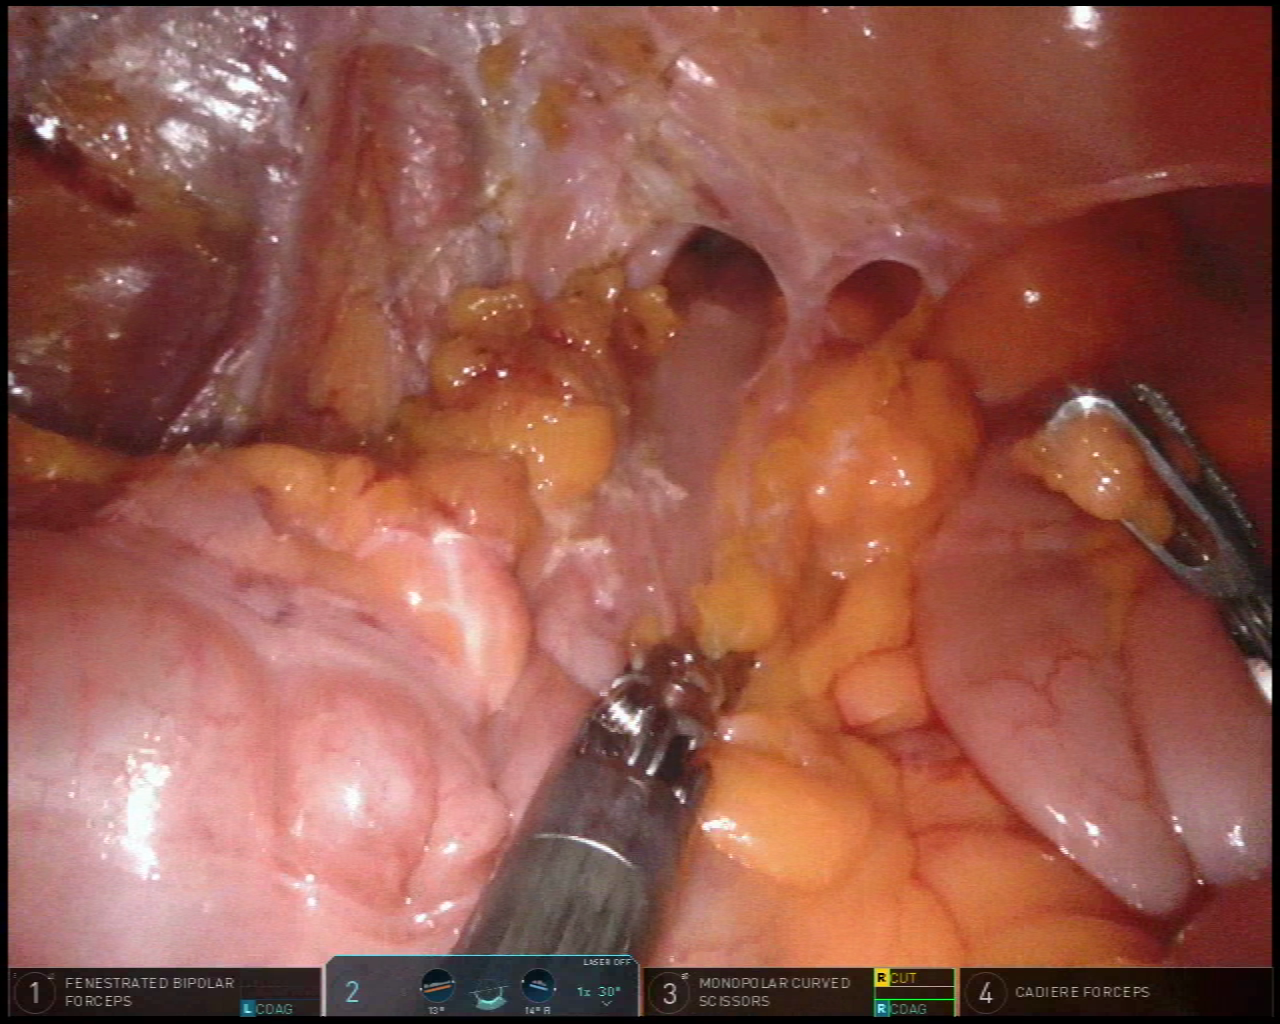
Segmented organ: colon
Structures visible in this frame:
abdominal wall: yes
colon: yes
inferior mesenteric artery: no
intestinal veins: no
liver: no
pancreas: no
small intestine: yes
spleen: no
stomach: no
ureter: no
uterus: no
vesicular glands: no